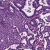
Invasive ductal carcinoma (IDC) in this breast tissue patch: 1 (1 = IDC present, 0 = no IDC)